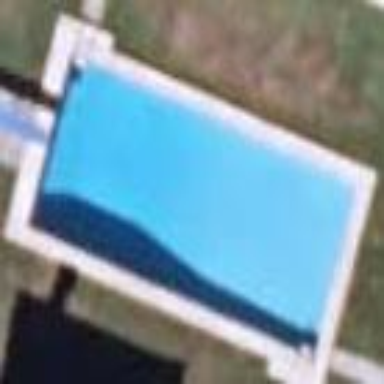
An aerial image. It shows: Swimming pool located in leisure land.